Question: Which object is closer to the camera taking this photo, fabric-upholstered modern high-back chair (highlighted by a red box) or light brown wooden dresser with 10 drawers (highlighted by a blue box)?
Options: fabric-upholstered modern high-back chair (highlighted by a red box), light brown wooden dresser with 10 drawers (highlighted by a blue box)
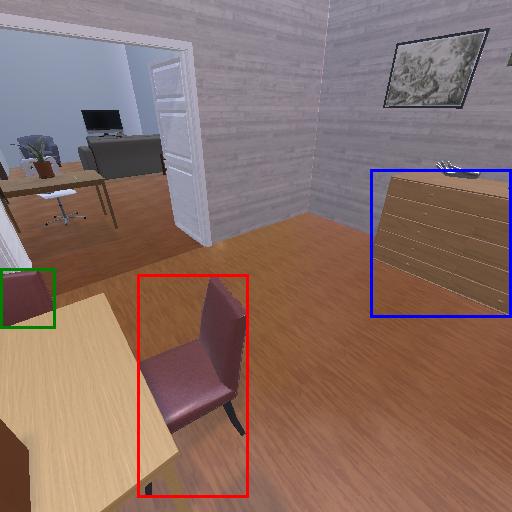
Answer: fabric-upholstered modern high-back chair (highlighted by a red box)